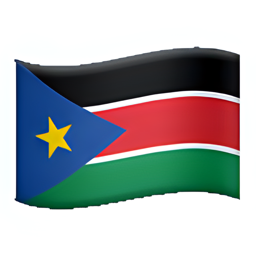
Name: flag for south sudan
Emoji: 🇸🇸
Group: Flags
Sub-group: country-flag